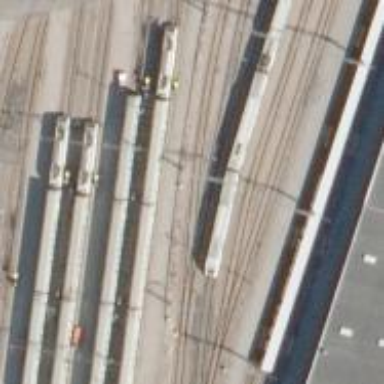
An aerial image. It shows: Railway yard with electrified contact lines.